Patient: sex F, age 83
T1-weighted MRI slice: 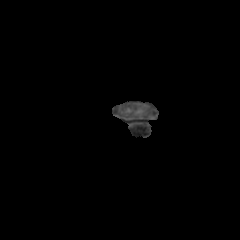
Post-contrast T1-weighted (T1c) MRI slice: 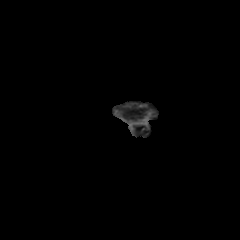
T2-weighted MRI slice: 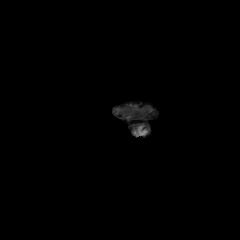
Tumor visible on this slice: no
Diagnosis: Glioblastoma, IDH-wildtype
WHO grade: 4